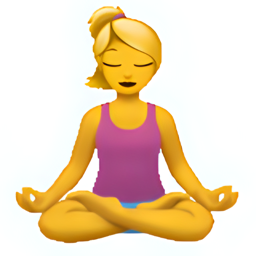
Name: person in lotus position
Emoji: 🧘
Group: People & Body
Sub-group: person-resting